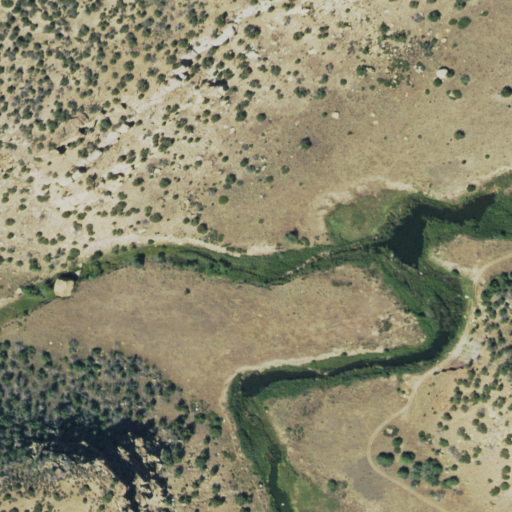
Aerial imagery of valley in Colorado named Aguaje Canyon containing shrub, evergreen forest, grassland, and open development